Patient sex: F
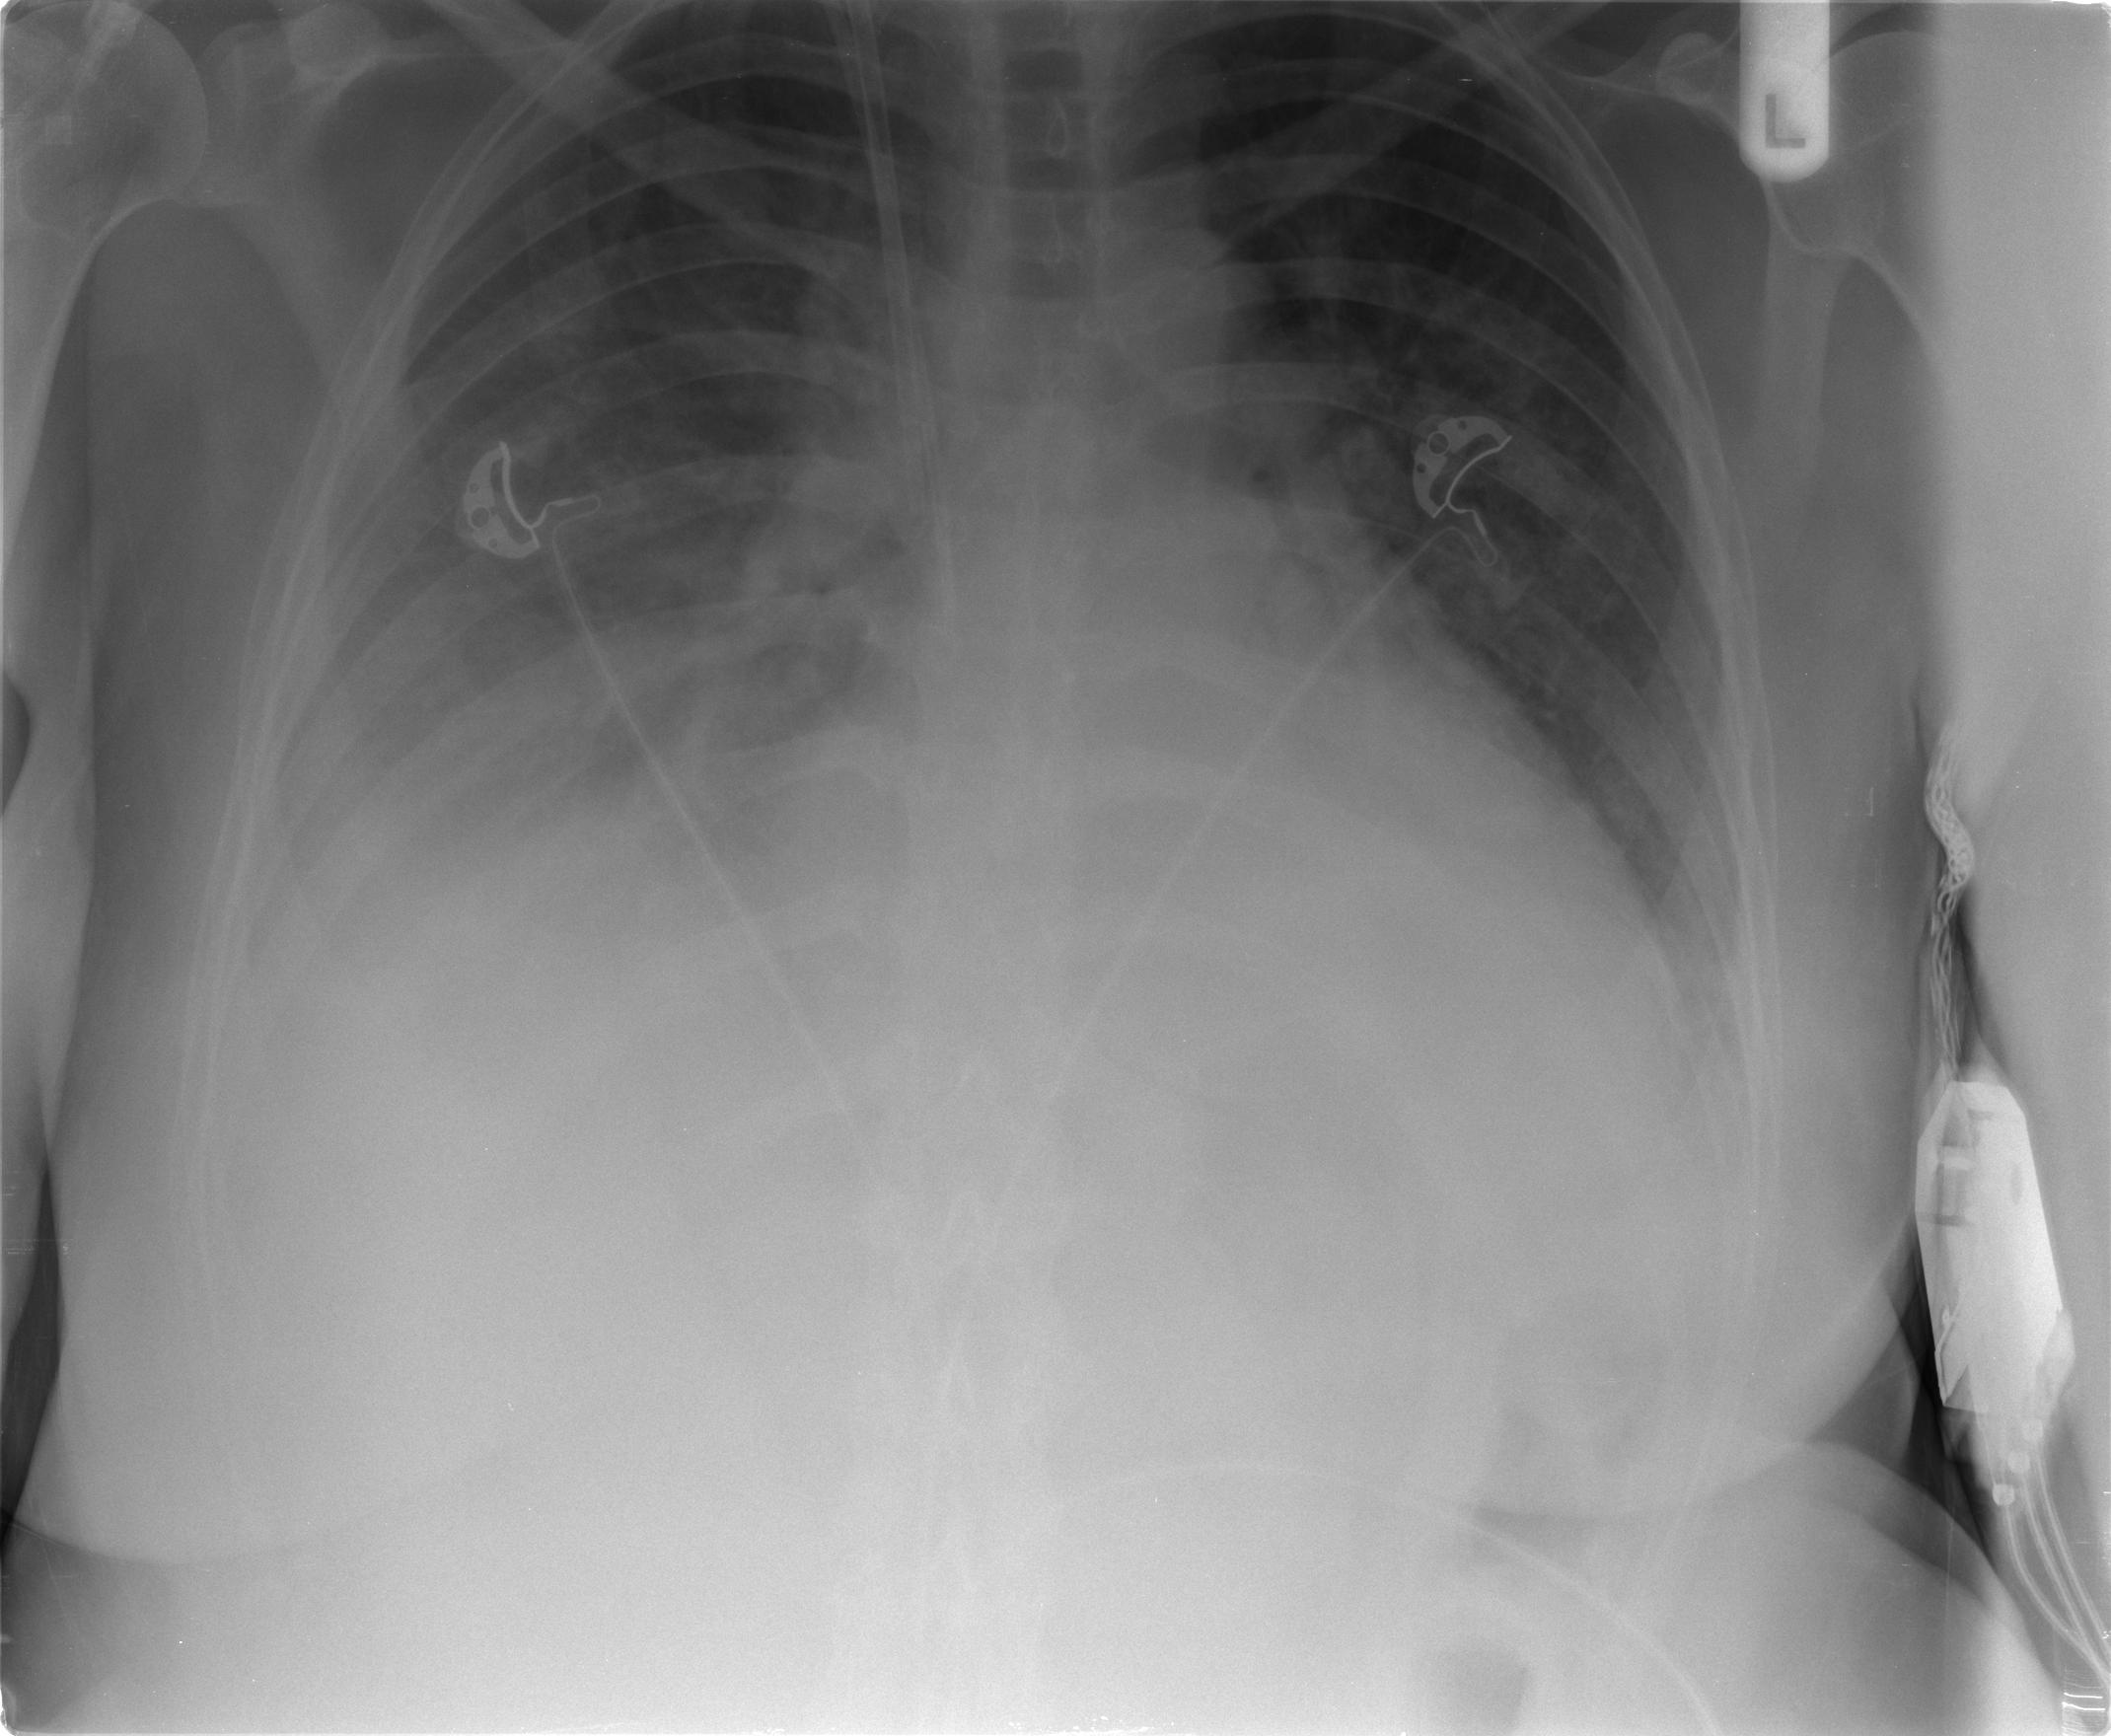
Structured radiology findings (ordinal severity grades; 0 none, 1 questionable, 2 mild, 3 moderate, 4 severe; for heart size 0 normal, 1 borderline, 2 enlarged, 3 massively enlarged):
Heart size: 2
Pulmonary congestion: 2
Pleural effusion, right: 3
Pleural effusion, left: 2
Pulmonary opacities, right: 1
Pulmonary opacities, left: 1
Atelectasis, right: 3
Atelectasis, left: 2